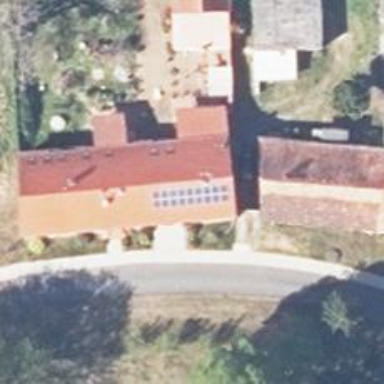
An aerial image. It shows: Solar photovoltaic panel generator producing electricity as small installation.